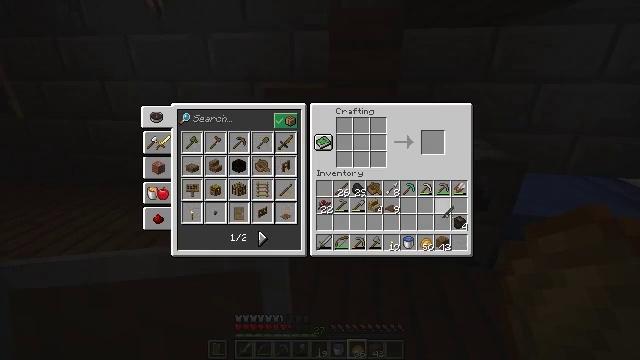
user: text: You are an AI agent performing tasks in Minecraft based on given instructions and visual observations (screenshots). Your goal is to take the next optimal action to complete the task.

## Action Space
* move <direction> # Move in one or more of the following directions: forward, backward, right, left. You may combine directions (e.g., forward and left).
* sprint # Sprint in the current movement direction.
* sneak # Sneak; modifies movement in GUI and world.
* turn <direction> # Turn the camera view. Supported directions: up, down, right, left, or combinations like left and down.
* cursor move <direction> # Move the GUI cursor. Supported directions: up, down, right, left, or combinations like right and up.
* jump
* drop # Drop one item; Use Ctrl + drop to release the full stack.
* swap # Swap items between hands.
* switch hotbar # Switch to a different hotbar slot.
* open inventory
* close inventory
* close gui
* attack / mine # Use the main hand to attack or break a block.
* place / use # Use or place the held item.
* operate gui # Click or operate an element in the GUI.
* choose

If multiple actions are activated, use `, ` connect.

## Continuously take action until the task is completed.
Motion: motion action
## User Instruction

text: Get a fishing rod by crafting with sticks and string.
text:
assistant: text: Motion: no_op